Question: I have a time series data of Temperature (average, maximum, minimum) with missing dates, and the line plot is not continue, this graph does a jump with a horizontal line until the next date. I would like that the line be continue.
My data set is the next
'''
Fecha -- T Tmin Tmax
1. Fecha ---------- T -- Tmin Tmax
2. 2015-07-01 - 11,16 - 7,3 - 17
3. 2015-07-02 - 11,49 - 8 - 17,1
4. 2015-07-03 - 11,2 - 8,8 - 15,8
5. 2015-07-04 - 11,20 - 8,6 - 16
6. 2015-07-05 -11,23 - 8,9 - 15,7
7. 2015-07-06 -10,40 - 7,7 - 15,4
8. 2015-07-07 - 10,10 - 8,1 - 14,8
9. 2015-07-08 - 10,04 - 7,3 - 15,4
10. 2018-01-01 - 11,08 - 4,9 - 17,8
11. 2018-01-02 -11,40 - 4,2 - 16,3
12. 2018-01-03 - 9,000 - 5,5 - 13,5
13. 2018-01-04 - 8,584 - 6 - 12,8
14. 2018-01-05 - 8,679 - 7,3 - 11,9
15. 2018-01-06 - 8,75 - 6,8 - 13
16. 2018-01-07 - 9,33 - 6,4 - 15,2
17. 2018-01-08 - 9,63 - 6,3 - 13,9
'''
My code is:
'''
setwd("C:/Users/2018/Documents/Belmira")
dir()
mmp1<-read.csv2("Temperatura.csv")
head(mmp1)
p<-as.Date(mmp1$Fecha)
mmp1$Fecha<-p
w<-ggplot() +
geom_line(mapping = aes(x = mmp1$Fecha, y = mmp1$Tmin, colour="Min"), size=0.71) +
geom_line(mapping = aes(x = mmp1$Fecha, y = mmp1$T, colour="P"), size=0.71) +
geom_line(mapping = aes(x = mmp1$Fecha, y = mmp1$Tmax, colour="Max"), size=0.71) +
ylim(c(1,18))+
theme (text = element_text(size=11)) +
ylab(expression("Temperatura (degC)"))+
xlab(expression("Tiempo"))+
scale_x_date(labels = date_format("%d/%m"))+
theme(axis.text.x=element_text(angle=45, hjust=1))+
scale_x_date(date_breaks = "30 day", date_labels = "%m-%y", limits = as.Date(c('2015-07-01','2019-01-01')), expand = (c(0.001,0.008)))+
theme(plot.title = element_text(hjust = 0.5))+
theme(panel.background = element_rect(fill = 'white', colour = 'white', size = 1.2, linetype = 7))+
theme(text=element_text(family="arial", face="bold", size=12))+
theme(axis.title.y = element_text(face="bold", family = "arial", vjust=1.5, colour="black", hjust = 0.5, size=rel(1.2)))+
theme(axis.title.x = element_text(face="bold", family = "arial", vjust=0.5, colour="black", size=rel(1.2)))+
theme(axis.text.x = element_text(family= "arial",face = "plain", colour="black", size=rel(1.1)))+
theme(axis.text.y = element_text(family= "arial",face = "plain", colour="black", size=rel(1.1)))+
theme(axis.line = element_line(size = 1, colour = "black"))+
scale_y_continuous(breaks=seq(-4, 28, 2), limits = c(-4,28), expand=c(0,0))+
scale_colour_manual(name="Leyenda",
values=c(Min="green", P="#56B4E9", Max="Red"))+
theme(legend.title = element_text(colour="black", size=12, face="bold", family = "arial"))+
theme(legend.key = element_rect(fill = "white"))+
guides(colour=guide_legend(order = 2),
shape=guide_legend(order = 2))
w
'''
the result is:

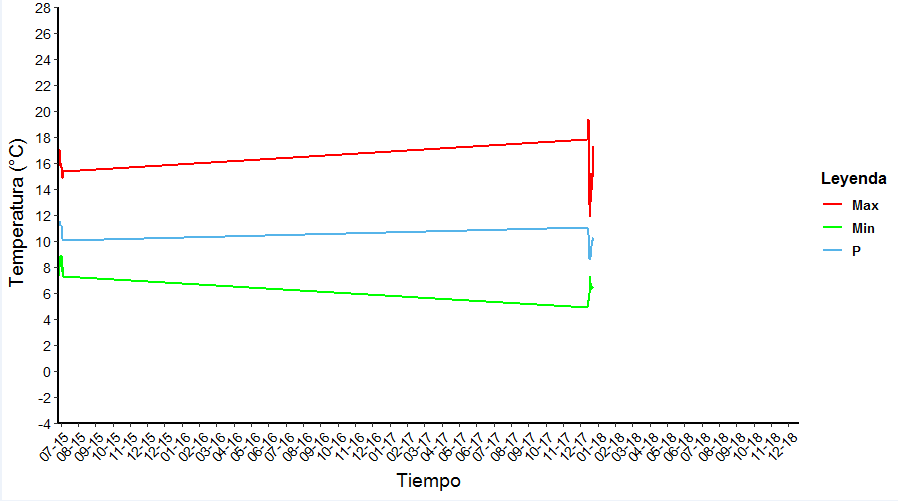
Answer: If I got you right you want the gaps in your data not show up as "a long horizontal" line? This is no simple task. Perhaps the prefered and simplest solution would be to use facetting, e.g. by year. If you insist on having all the data in one plot then you have to try a hacky approach, by getting rid of the date-axis and setting the labels manually. Have a look at the different approaches:
'''
df <- read.table(text="
Fecha - T - Tmin - Tmax
2015-07-01 - 11,16 - 7,3 - 17
2015-07-02 - 11,49 - 8 - 17,1
2015-07-03 - 11,2 - 8,8 - 15,8
2015-07-04 - 11,20 - 8,6 - 16
2015-07-05 - 11,23 - 8,9 - 15,7
2015-07-06 - 10,40 - 7,7 - 15,4
2015-07-07 - 10,10 - 8,1 - 14,8
2015-07-08 - 10,04 - 7,3 - 15,4
2018-01-01 - 11,08 - 4,9 - 17,8
2018-01-02 - 11,40 - 4,2 - 16,3
2018-01-03 - 9,000 - 5,5 - 13,5
2018-01-04 - 8,584 - 6 - 12,8
2018-01-05 - 8,679 - 7,3 - 11,9
2018-01-06 - 8,75 - 6,8 - 13
2018-01-07 - 9,33 - 6,4 - 15,2
2018-01-08 - 9,63 - 6,3 - 13,9
", header = TRUE, dec = ",")
mmp1 <- df[,!grepl("^X", names(df))]
mmp1$Fecha <- as.Date(mmp1$Fecha)
library(ggplot2)
library(scales)
library(dplyr)
library(tibble)
mmp2 <- mmp1 %>%
mutate(
year_fecha = as.character(lubridate::year(Fecha)),
Fecha2 = format(Fecha, "%d-%m"),
Fecha2 = forcats::fct_reorder(Fecha2, Fecha)) %>%
arrange(Fecha) %>%
rowid_to_column(var = "Fecha3")
# Put the theme code aside
polish <- theme(text = element_text(size=11)) +
theme(axis.text.x=element_text(angle=45, hjust=1))+
theme(plot.title = element_text(hjust = 0.5))+
theme(panel.background = element_rect(fill = 'white', colour = 'white', size = 1.2, linetype = 7))+
theme(text=element_text(family="arial", face="bold", size=12))+
theme(axis.title.y = element_text(face="bold", family = "arial", vjust=1.5, colour="black", hjust = 0.5, size=rel(1.2)))+
theme(axis.title.x = element_text(face="bold", family = "arial", vjust=0.5, colour="black", size=rel(1.2)))+
theme(axis.text.x = element_text(family= "sans",face = "plain", colour="black", size=rel(1.1)))+
theme(axis.text.y = element_text(family= "sans",face = "plain", colour="black", size=rel(1.1)))+
theme(axis.line = element_line(size = 1, colour = "black"))+
theme(legend.title = element_text(colour="black", size=12, face="bold", family = "arial"))+
theme(legend.key = element_rect(fill = "white"))
# Simple and prefered solution: Facet by e.g. by year
w1 <- ggplot(data = mmp2) +
geom_line(mapping = aes(x = Fecha, y = Tmin, colour="Min"), size=0.71) +
geom_line(mapping = aes(x = Fecha, y = T, colour="P"), size=0.71) +
geom_line(mapping = aes(x = Fecha, y = Tmax, colour="Max"), size=0.71) +
scale_x_date(date_breaks = "1 day", date_labels = "%d-%m", expand = (c(0.001,0.008)))+
scale_y_continuous(breaks=seq(-4, 28, 2), limits = c(1,18), expand=c(0,0)) +
scale_colour_manual(name="Leyenda",
values=c(Min="green", P="#56B4E9", Max="Red")) +
ylab("Temperatura (C)")+
xlab("Tiempo") +
guides(colour=guide_legend(order = 2),
shape=guide_legend(order = 2)) +
facet_wrap(~year_fecha, scales = "free_x") +
polish
w1
'''

'''
# Hacky solutions with some manual labelling
labs <- select(mmp2, Fecha3, Fecha2) %>%
tibble::deframe()
date_lab <- function(x) {
labs[as.character(x)]
}
# Draw the data as one continuous line
w2 <- ggplot(data = mmp2) +
geom_line(mapping = aes(x = Fecha3, y = Tmin, colour="Min"), size=0.71) +
geom_line(mapping = aes(x = Fecha3, y = T, colour="P"), size=0.71) +
geom_line(mapping = aes(x = Fecha3, y = Tmax, colour="Max"), size=0.71) +
scale_x_continuous(breaks = as.integer(names(labs)), labels = date_lab, expand = (c(0.001,0.008))) +
scale_y_continuous(breaks=seq(-4, 28, 2), limits = c(1,18), expand=c(0,0)) +
scale_colour_manual(name="Leyenda",
values=c(Min="green", P="#56B4E9", Max="Red")) +
ylab("Temperatura (C)")+
xlab("Tiempo") +
guides(colour=guide_legend(order = 2),
shape=guide_legend(order = 2)) +
polish
w2
'''

'''
# Separate lines for years by using different linetypes
w3 <- ggplot(data = mmp2) +
geom_line(mapping = aes(x = Fecha3, y = Tmin, colour="Min", linetype = year_fecha), size=0.71) +
geom_line(mapping = aes(x = Fecha3, y = T, colour="P", linetype = year_fecha), size=0.71) +
geom_line(mapping = aes(x = Fecha3, y = Tmax, colour="Max", linetype = year_fecha), size=0.71) +
scale_x_continuous(breaks = as.integer(names(labs)), labels = date_lab, expand = (c(0.001,0.008))) +
scale_y_continuous(breaks=seq(-4, 28, 2), limits = c(1,18), expand=c(0,0)) +
scale_colour_manual(name="Leyenda",
values=c(Min="green", P="#56B4E9", Max="Red")) +
ylab("Temperatura (C)")+
xlab("Tiempo") +
guides(colour=guide_legend(order = 2),
shape=guide_legend(order = 2)) +
polish
w3
'''
<URL>